Question: I am trying to allow the height of the div to dynamically change according to the number of elements inside the div. The whole idea of what i am trying to do is shown in the diagram below
The last div should be able to change dynamically. It seems that i have to set the height of the third inner div. If i don't, the div appears outside the main div.
Solutions that i have tried:
1) overflow: auto
2) trying not setting the height of the 3rd inner div.
Must i use javascript? can i don't use javascript? These solutions didn't work. Need some guidance.. Sorry if the question was repeated....
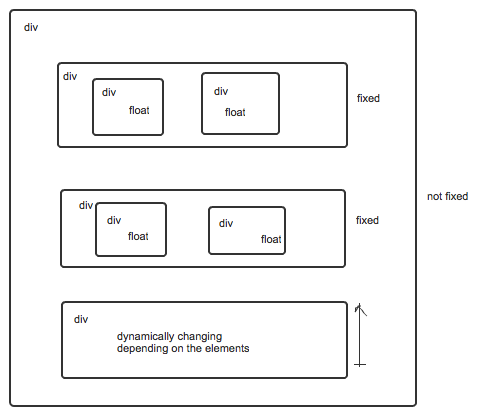
Answer: Hey now i think you should this
'''
<div class="parent">
<div class="child1">
<div class="one">One</div>
<div class="one">two</div>
</div>
<div class="child1">
<div class="one">One</div>
<div class="one">two</div>
</div>
<div class="child2">
dynamic height
</div>
</div>
'''
'''
.parent{
border:solid 1px red;
}
.child1, .child2{
overflow:hidden;
margin:10px;
border:solid 2px green;
}
.one{
background:red;
border:solid 1px black;
padding:10px;
float:left;
margin:10px;
}
'''
<URL>
Now change to height width or height according to your design ..